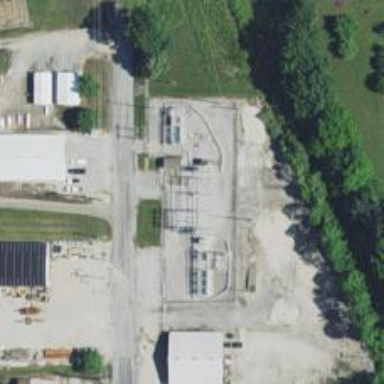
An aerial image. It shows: Power substation.